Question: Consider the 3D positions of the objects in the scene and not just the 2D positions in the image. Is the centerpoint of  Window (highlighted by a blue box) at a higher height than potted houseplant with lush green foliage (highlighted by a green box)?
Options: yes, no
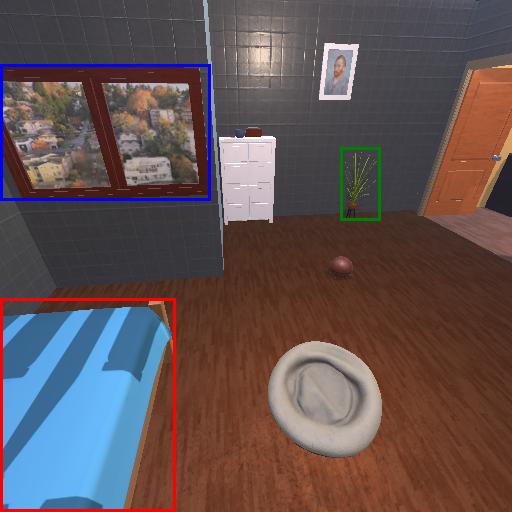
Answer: yes